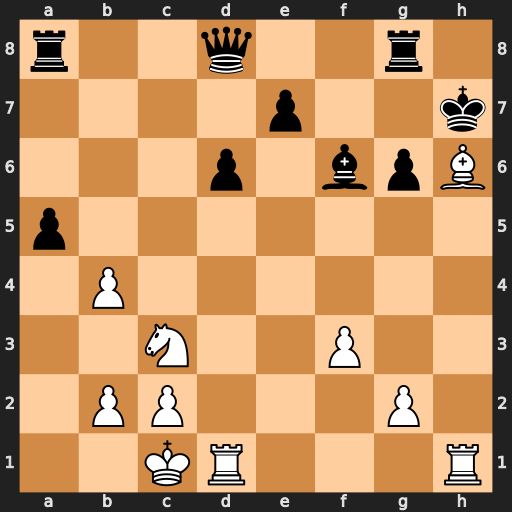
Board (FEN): r2q2r1/4p2k/3p1bpB/p7/1P6/2N2P2/1PP3P1/2KR3R
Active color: w
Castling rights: -
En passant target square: -
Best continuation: Bf8+ Bh4 Rxh4#